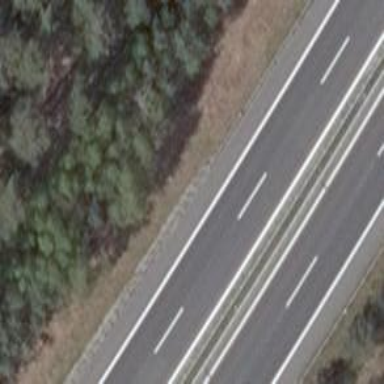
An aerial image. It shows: Trunk motorroad.